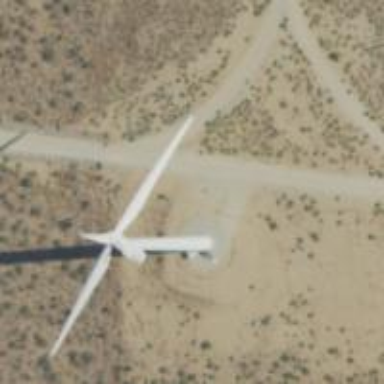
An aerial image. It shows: Wind generator in the form of horizontal axis wind turbine.